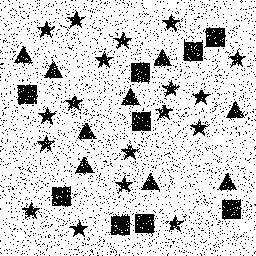
Squares: 9
Triangles: 9
Stars: 18
Total shapes: 36